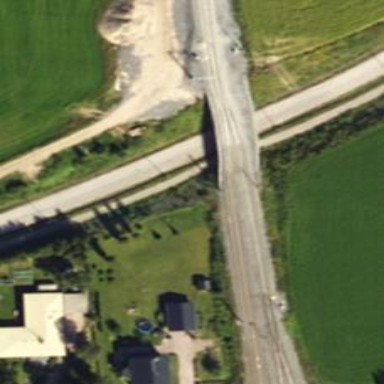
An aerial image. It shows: Railway with continuous electrified contact line.